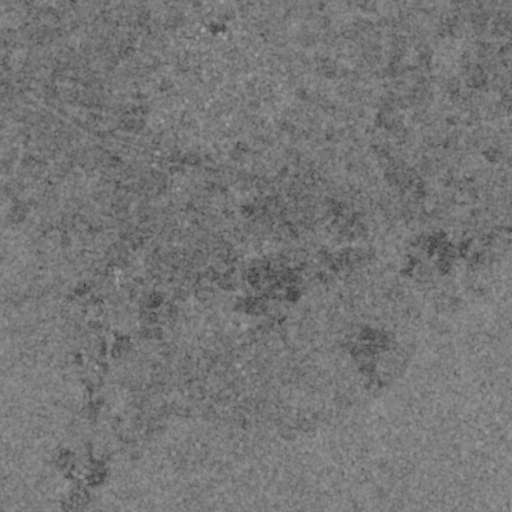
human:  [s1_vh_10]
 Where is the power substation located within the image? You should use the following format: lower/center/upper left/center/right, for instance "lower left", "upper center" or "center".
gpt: The power substation is located in the center of the image.
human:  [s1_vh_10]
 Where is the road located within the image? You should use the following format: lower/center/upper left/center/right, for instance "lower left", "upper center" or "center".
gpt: There is no road in the image.

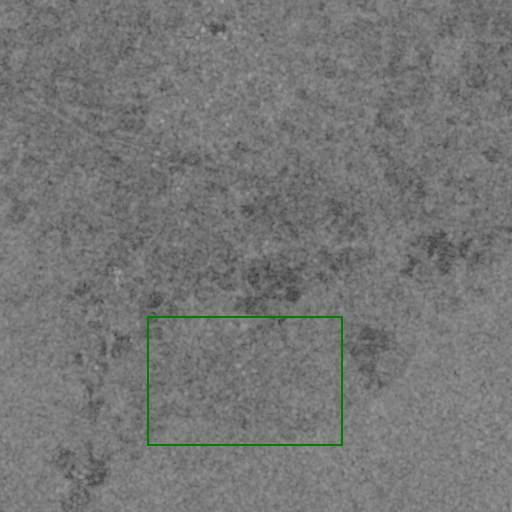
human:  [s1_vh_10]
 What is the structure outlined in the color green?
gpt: The structure outlined in green is a solar farm.
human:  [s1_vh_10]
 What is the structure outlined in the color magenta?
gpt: There is no magenta outline.